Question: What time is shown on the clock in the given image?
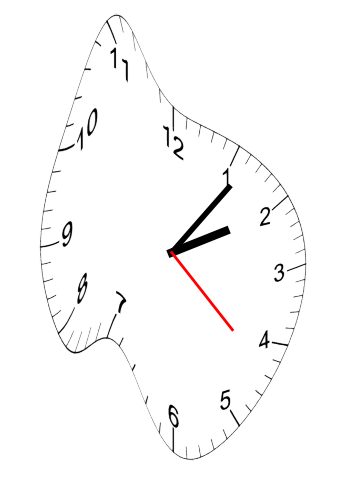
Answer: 02:06:22